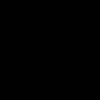
Label: space